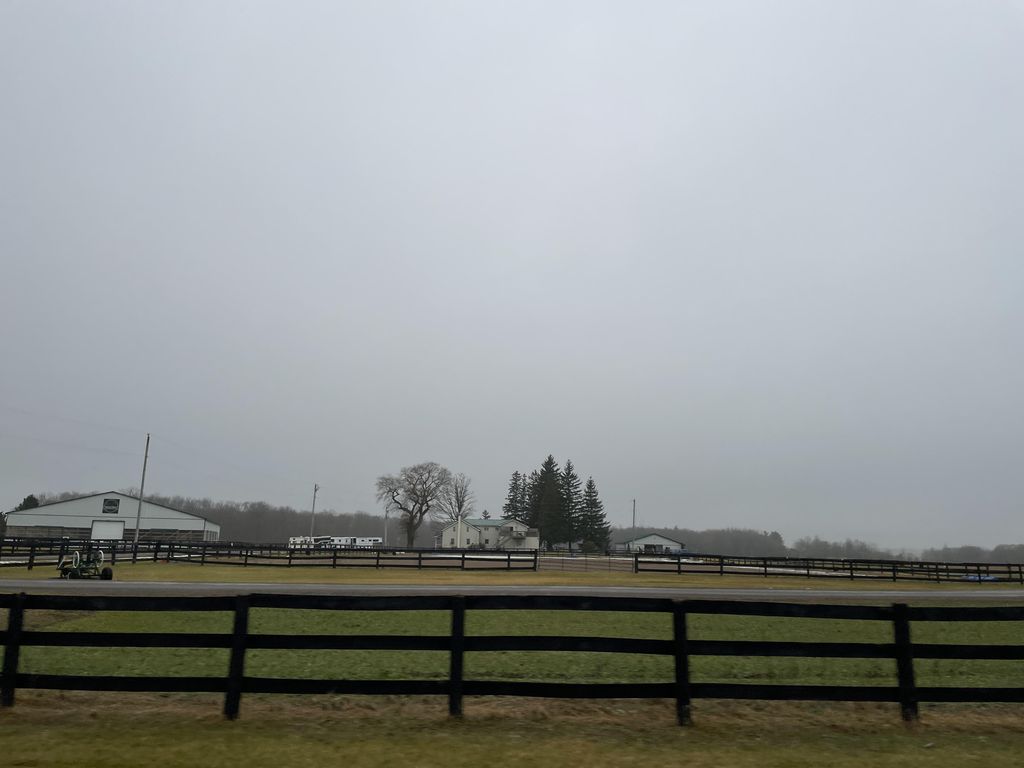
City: kitchener-waterloo